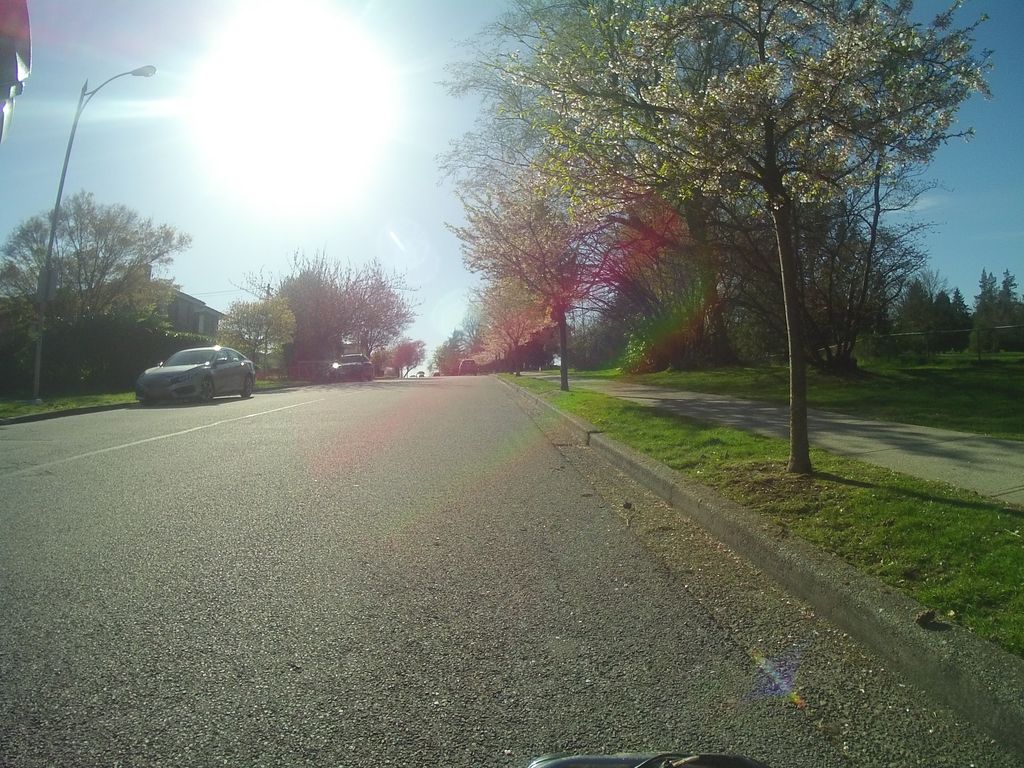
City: vancouver